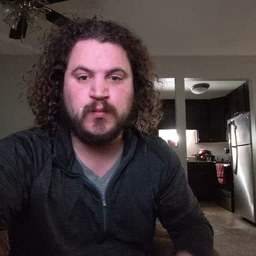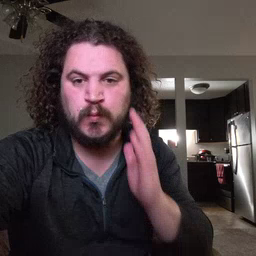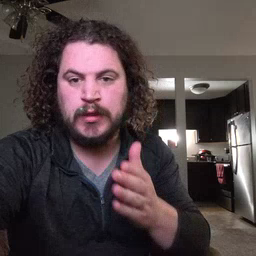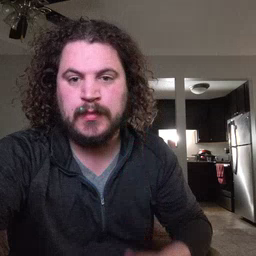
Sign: will